Aerial crown-view tile of a tropical tree (Barro Colorado Island, Panama), acquired 20240813:
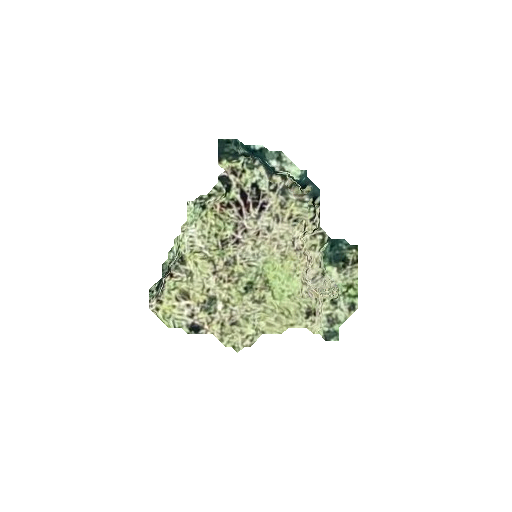
Species: Tachigali panamensis
GBIF accepted scientific name: Tachigali panamensis
Crown area: 42.822 m²